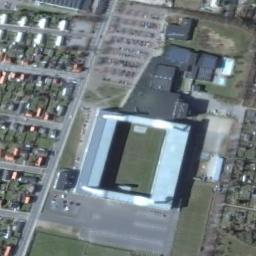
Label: stadium